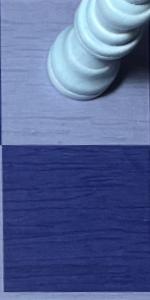
Label: Empty